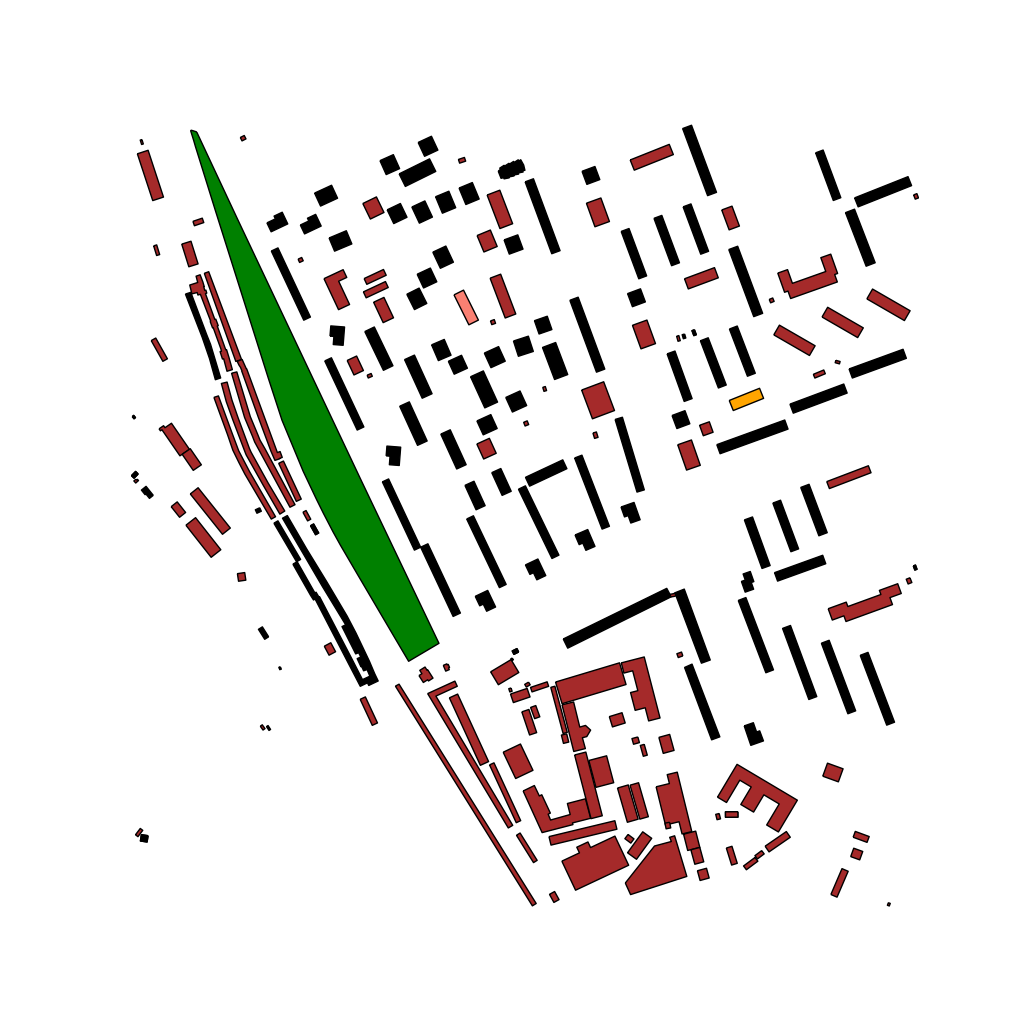
Tags: overhead vector_map, business, industrial, recreation, residential, special, transport, soviet, high_rise, individual_rise, low_rise, medium_rise, density_2, Ambulance, Building, Facility, Park, School, 1.0 km²